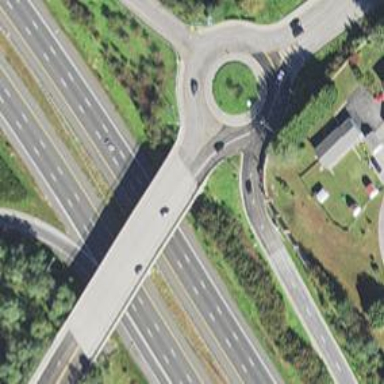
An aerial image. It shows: Secondary road with asphalt surface leading to roundabout.